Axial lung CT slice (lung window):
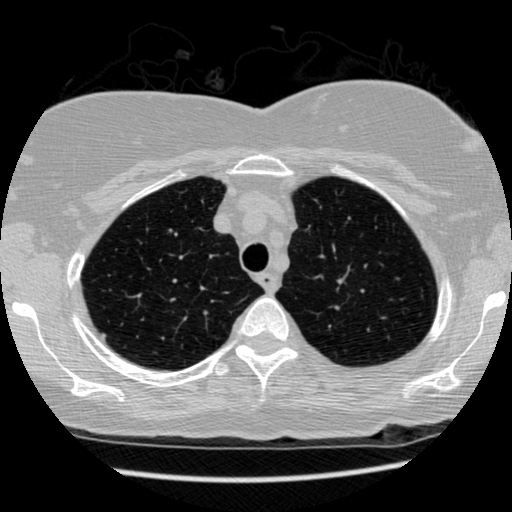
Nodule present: no